Question: I have a ListView that is appearing behind two buttons. I'd like the ListView to fill the area below the buttons. I've tried the solutions in this link:
<URL> . However, it is not working. Can you tell me how to keep theListView below the buttons?

Here is my code:
'''
<?xml version="1.0" encoding="utf-8"?>
<RelativeLayout xmlns:android="http://schemas.android.com/apk/res/android"
android:layout_width="fill_parent"
android:layout_height="fill_parent"
android:layout_weight="1.0"
>
<ListView
android:id="@+id/listview"
android:layout_width="fill_parent"
android:layout_below="@id/layoutButtons"
android:layout_height="wrap_content"
android:layout_alignParentTop="true"
android:weightSum=".50" />
<LinearLayout
android:id="@+id/layoutButtons"
android:layout_width="fill_parent"
android:layout_height="wrap_content"
android:layout_weight="1.0" >
<Button
android:id="@+id/btnLogout"
android:layout_width="0dp"
android:layout_height="wrap_content"
android:layout_weight=".70"
android:text="left" />
<Button
android:id="@+id/btnMessage"
android:layout_width="0dp"
android:layout_height="wrap_content"
android:layout_weight=".30"
android:text="right" />
</LinearLayout>
</RelativeLayout>
'''
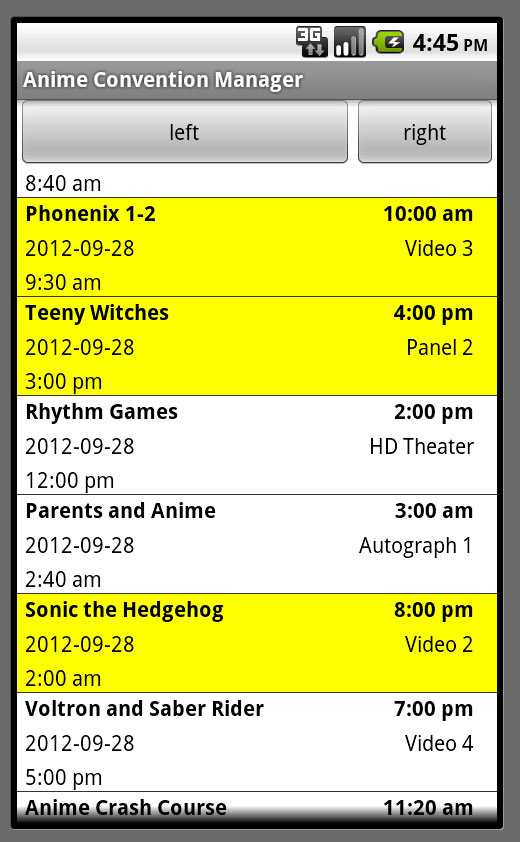
Answer: Try the following:
'''
<?xml version="1.0" encoding="utf-8"?>
<LinearLayout xmlns:android="http://schemas.android.com/apk/res/android"
android:layout_width="fill_parent"
android:layout_height="fill_parent"
android:orientation="vertical"
>
<LinearLayout
android:id="@+id/layoutButtons"
android:layout_width="fill_parent"
android:layout_height="wrap_content"
android:orientation="horizontal" >
<Button
android:id="@+id/btnLogout"
android:layout_width="0dp"
android:layout_height="wrap_content"
android:layout_weight=".70"
android:text="left" />
<Button
android:id="@+id/btnMessage"
android:layout_width="0dp"
android:layout_height="wrap_content"
android:layout_weight=".30"
android:text="right" />
</LinearLayout>
<ListView
android:id="@+id/listview"
android:layout_width="fill_parent"
android:layout_height="fill_parent" />
</RelativeLayout>
'''
Hope this helps.